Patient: sex M, age 36
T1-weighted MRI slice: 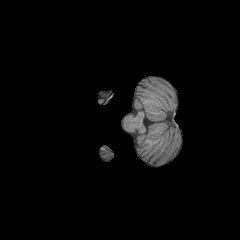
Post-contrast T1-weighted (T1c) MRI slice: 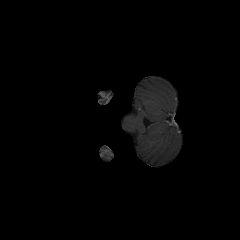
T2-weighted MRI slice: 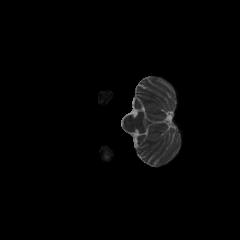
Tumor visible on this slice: no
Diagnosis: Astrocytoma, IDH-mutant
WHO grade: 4